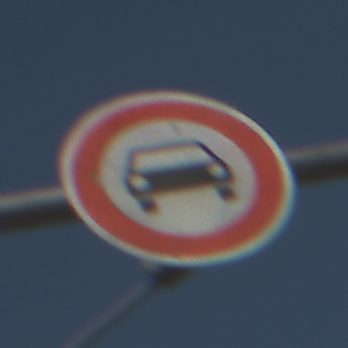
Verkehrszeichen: VerbotKraftwagen
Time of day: MorningAfternoon
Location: Outdoor (Suburban)
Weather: Clear
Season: NotSpecified
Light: Natural